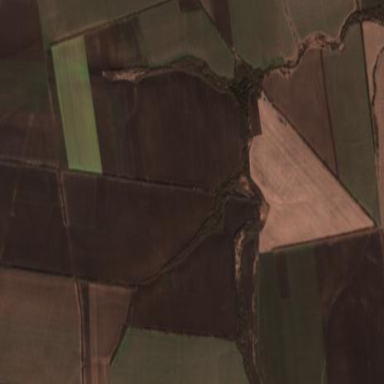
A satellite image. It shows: Picturesque farmland scene.